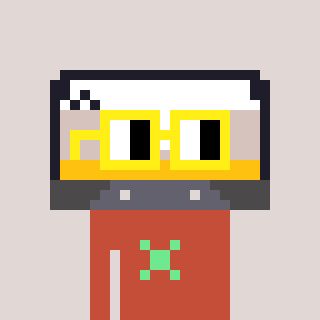
a pixel art character with square yellow glasses, a cassette tape-shaped head and a rust-colored body on a warm background